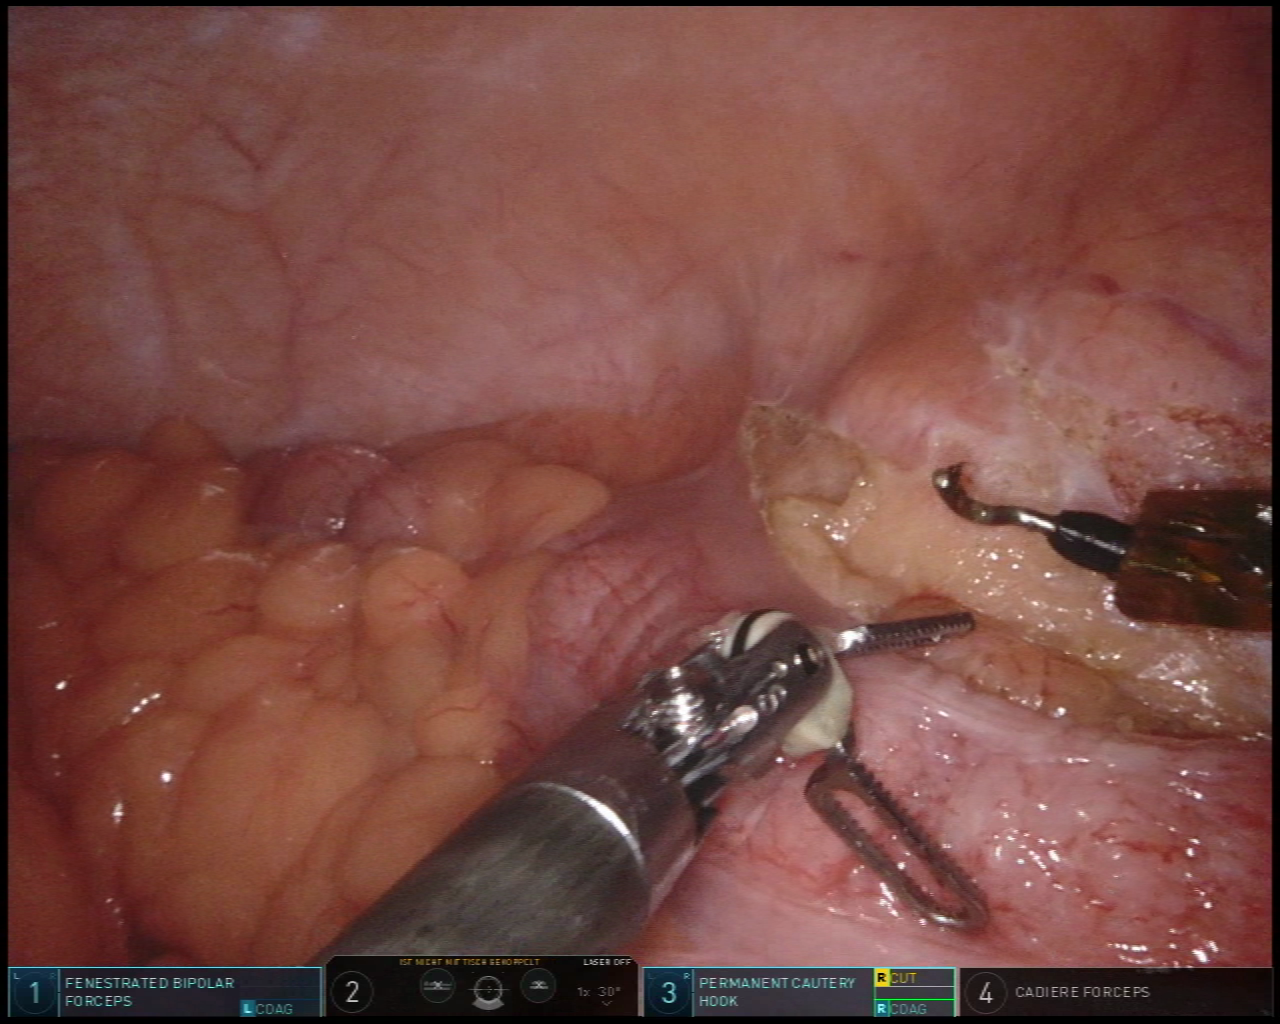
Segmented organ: abdominal_wall
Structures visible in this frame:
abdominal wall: yes
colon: yes
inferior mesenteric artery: no
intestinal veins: no
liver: no
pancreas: no
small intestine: no
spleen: no
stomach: no
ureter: no
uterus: no
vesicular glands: no